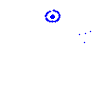
Particle: electron